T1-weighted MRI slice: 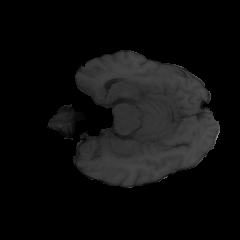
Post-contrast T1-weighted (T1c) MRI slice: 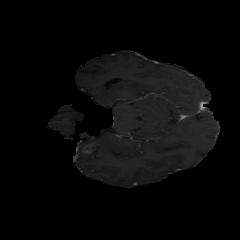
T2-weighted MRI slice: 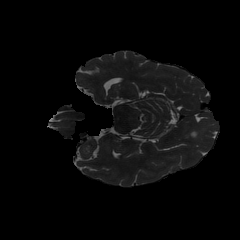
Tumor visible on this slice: yes